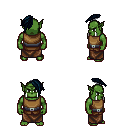
a pixel art fantasy rpg character, male body template, orc, green skin, leather chest armor, robe skirt, raven long mohawk hairstyle, four views (front, back, left, right), 2x2 character sprite sheet, small pixel art, hard edges, no anti-aliasing